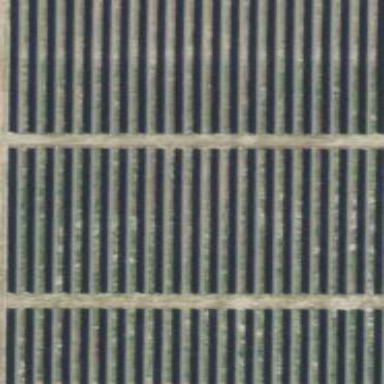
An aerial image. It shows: Solar power generator with photovoltaic panels.